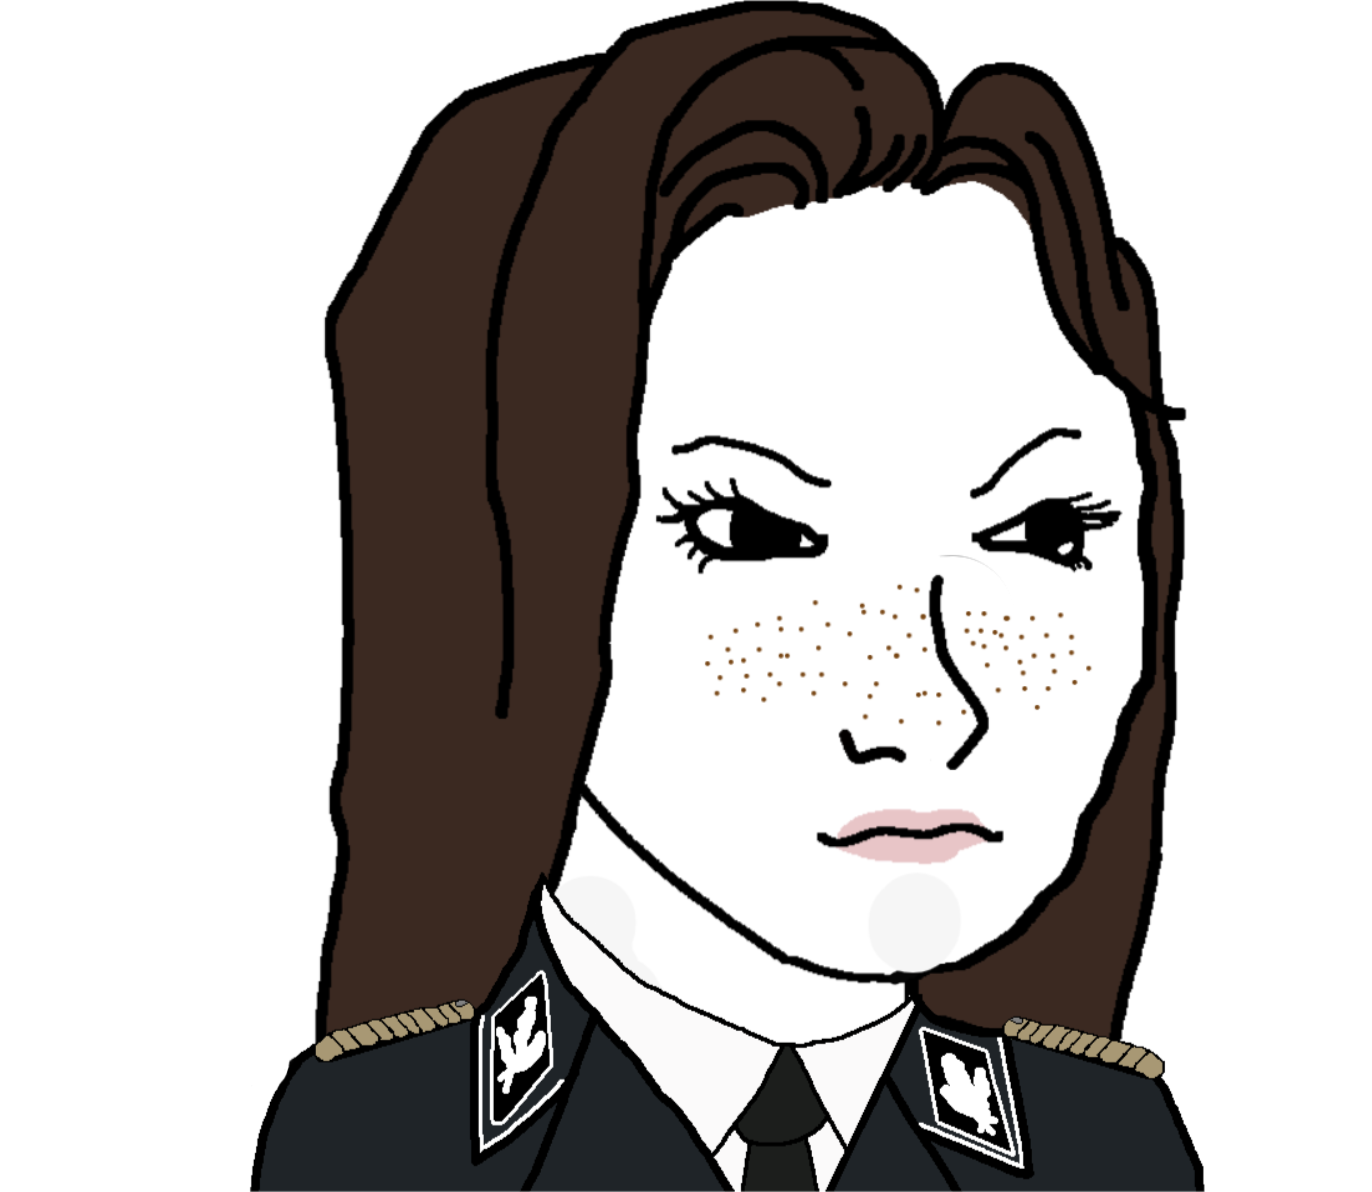
Label: 5_Trad_Wife